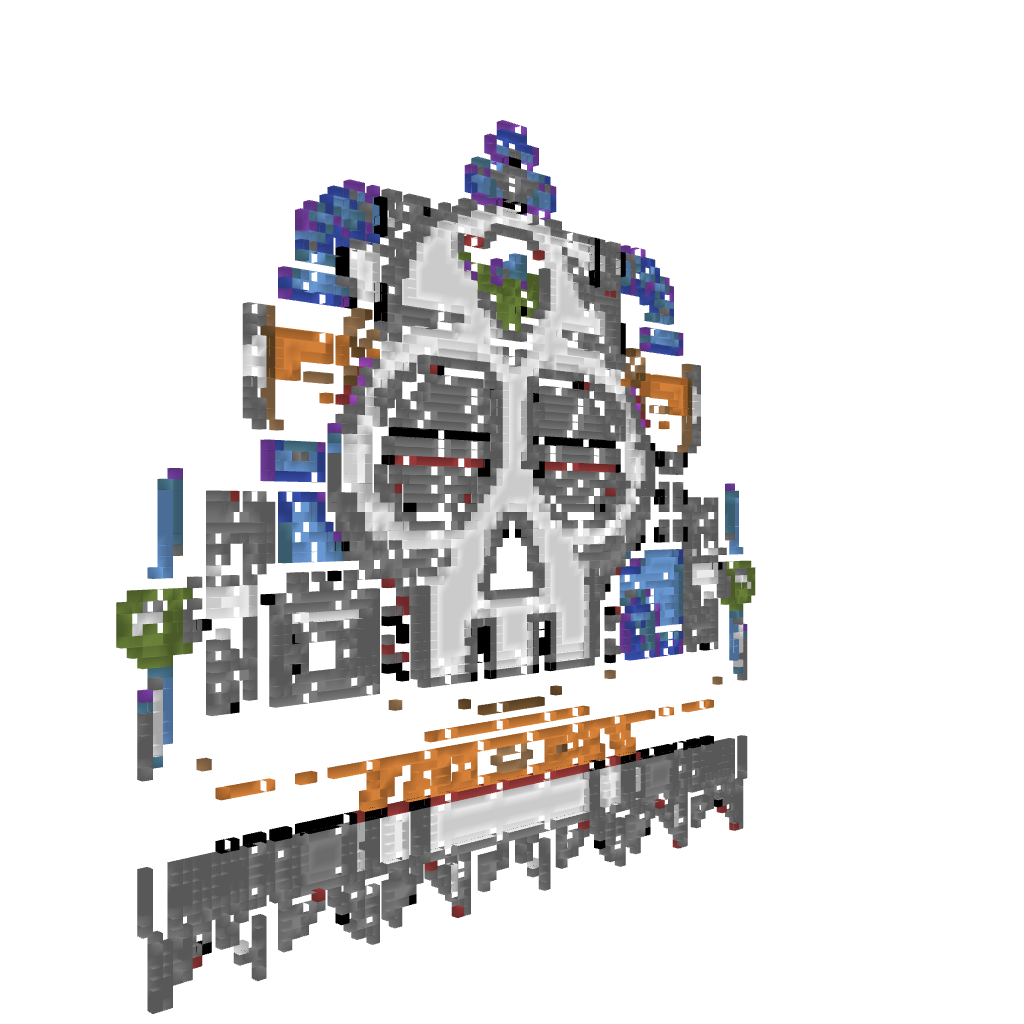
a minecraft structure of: Wily Machine #6 (ErnieCIII) bad low quality